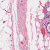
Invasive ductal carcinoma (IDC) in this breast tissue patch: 0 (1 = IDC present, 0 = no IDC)